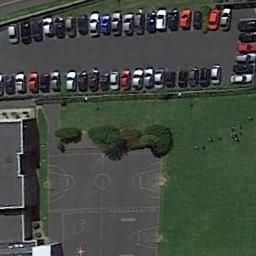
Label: basketball_court